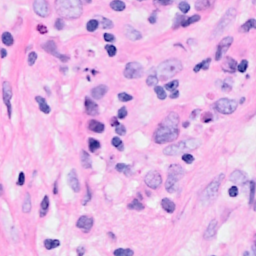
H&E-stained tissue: Breast